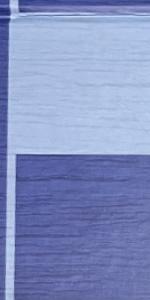
Label: Empty